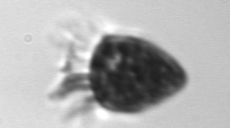
Label: Strombidium_morphotype2